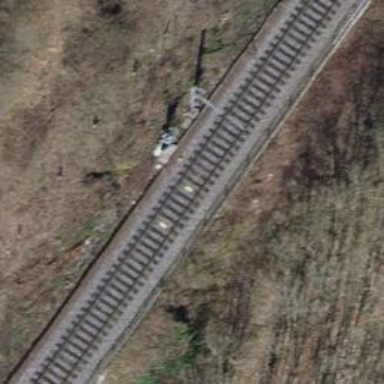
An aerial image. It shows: Railway signal.